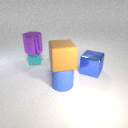
small cyan rubber cube below large purple metal cylinder